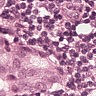
Metastatic tissue present: yes